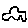
Label: car